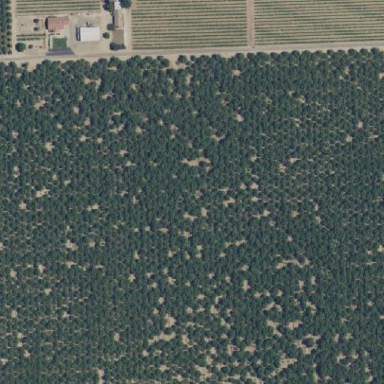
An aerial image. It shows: Almond orchard with rows of almond trees.